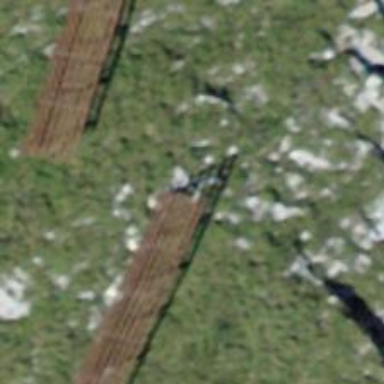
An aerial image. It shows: Fence designed to prevent avalanches.